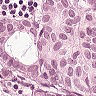
Metastatic tissue present: yes